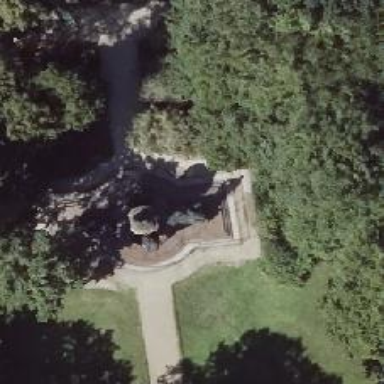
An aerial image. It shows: Historic memorial featuring statue.